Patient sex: M
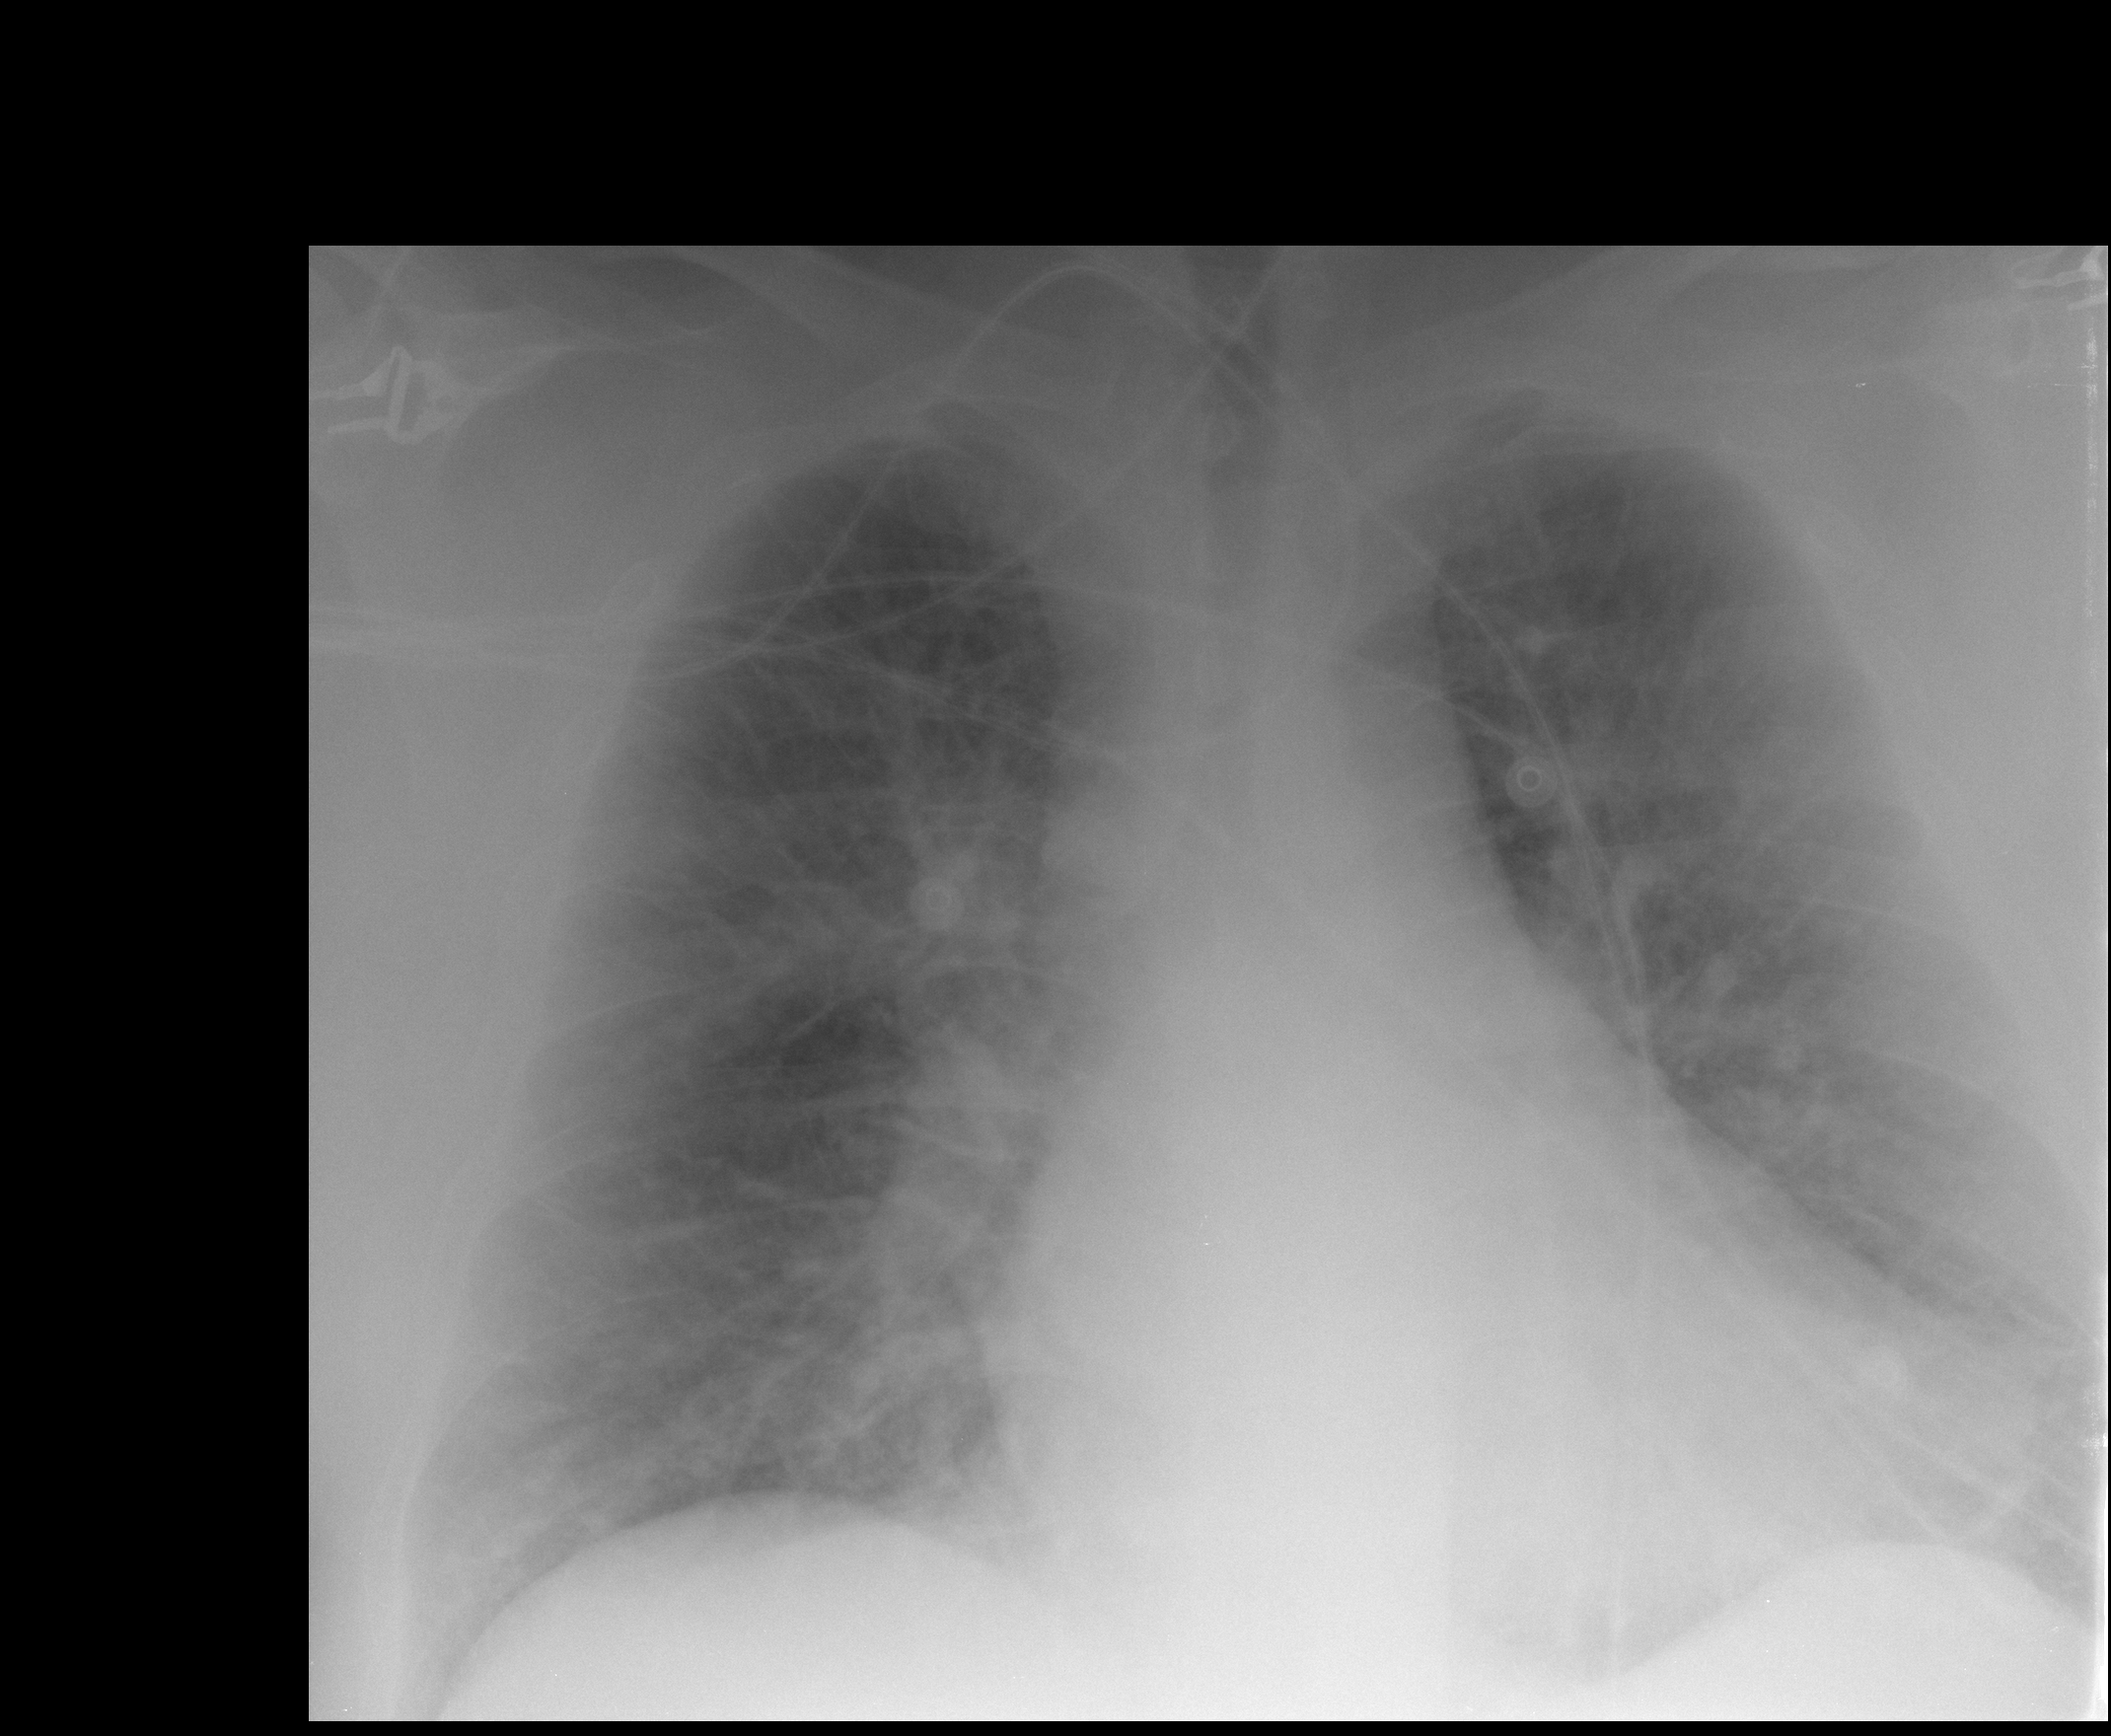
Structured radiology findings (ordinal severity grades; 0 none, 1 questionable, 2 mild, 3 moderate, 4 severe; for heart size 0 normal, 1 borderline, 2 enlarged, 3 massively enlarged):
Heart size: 2
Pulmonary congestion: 3
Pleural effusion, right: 0
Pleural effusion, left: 0
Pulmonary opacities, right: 2
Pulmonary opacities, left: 2
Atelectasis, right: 0
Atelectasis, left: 0